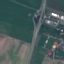
Label: Highway